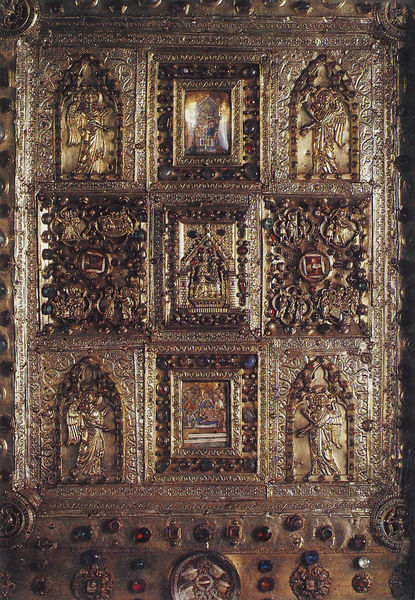
Titel: Tafelreliquiar (Plenar) I aus dem St. Georgskloster
Institution: Prag, ehemalige Klosterkirche der Jungfrau Maria am Strahow
Schlagwörter: blau, flügel, gemälde, schmuck, rot, bibel, kirche, gold, edelsteine, gotik, engel, relief, bogen, russland, symmetrie, verzierung, metall, fotografie, buch, eckig, kupfer, altar, gotisch, mittelalter, heilige, siegel, verehrung, prunk, maria, biblisch, schrein, viereck, ikone, neun, unterteilung, jade, 9, altarbuch